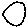
Label: circle